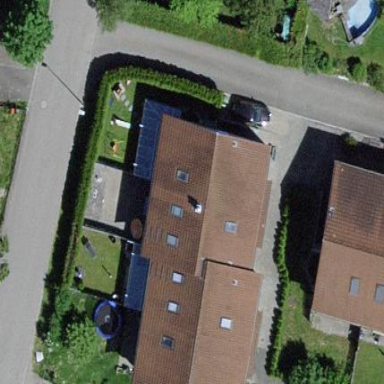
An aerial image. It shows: Terrace building with gabled roof.